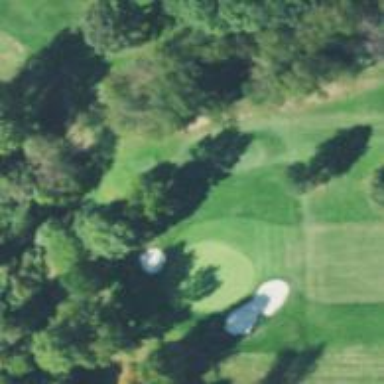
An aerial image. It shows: Golf tee.